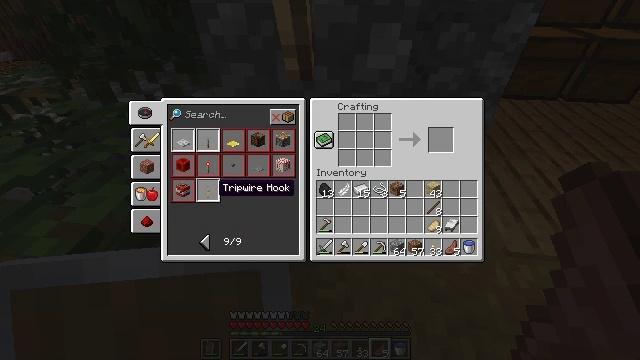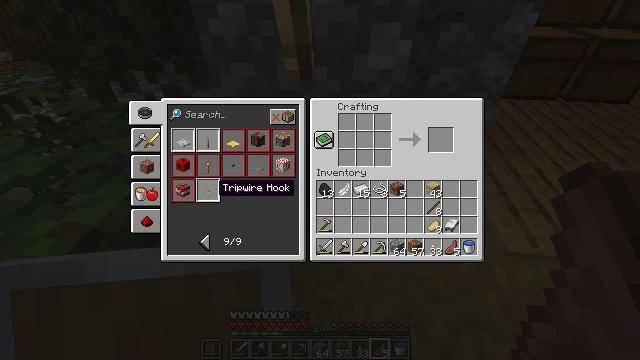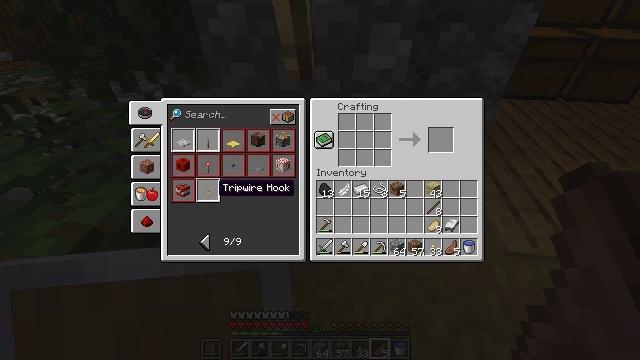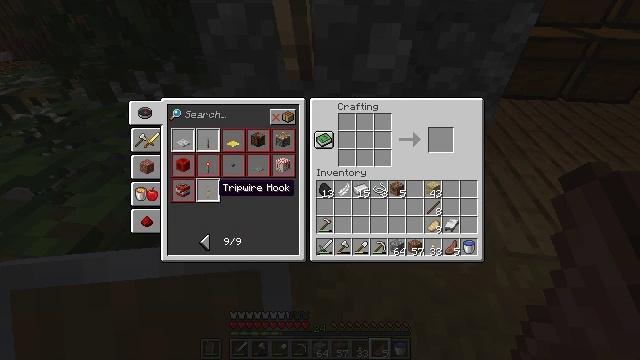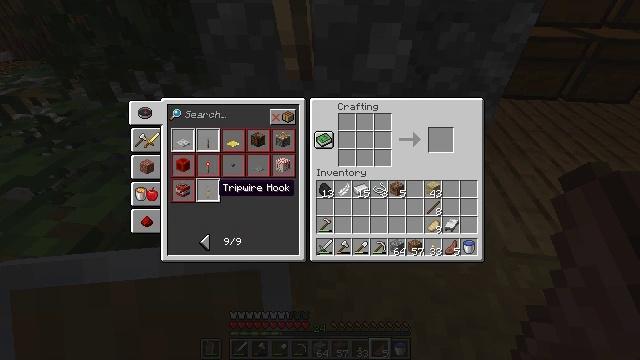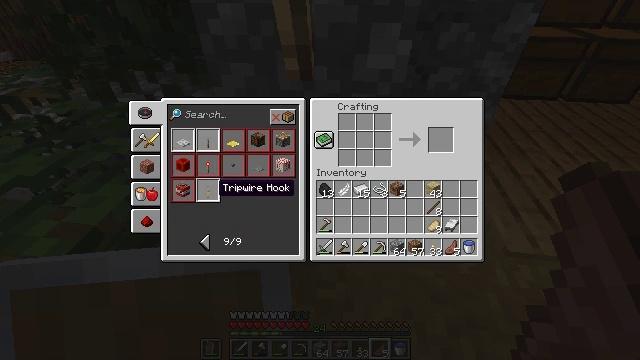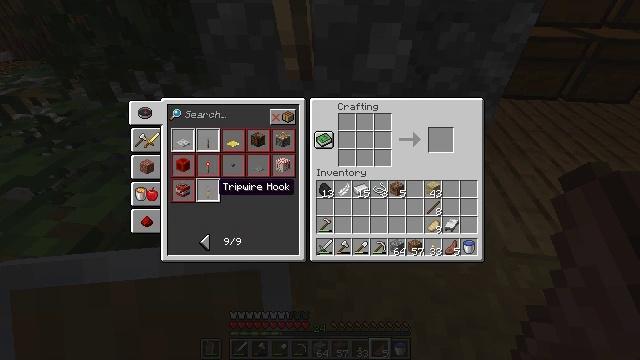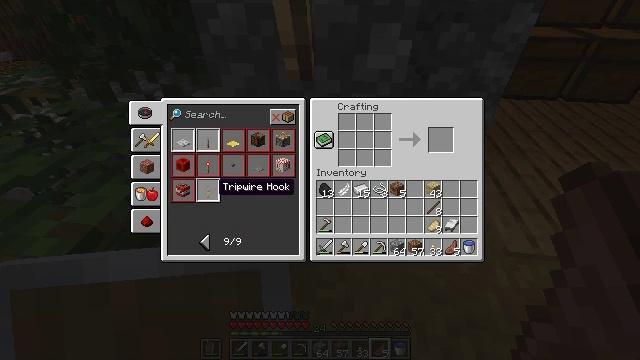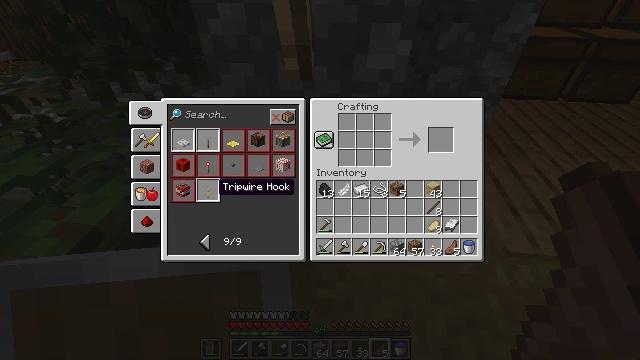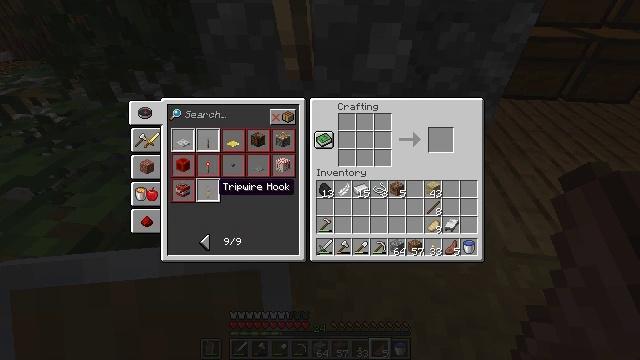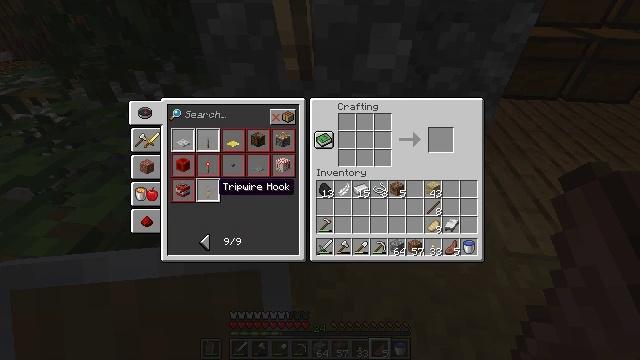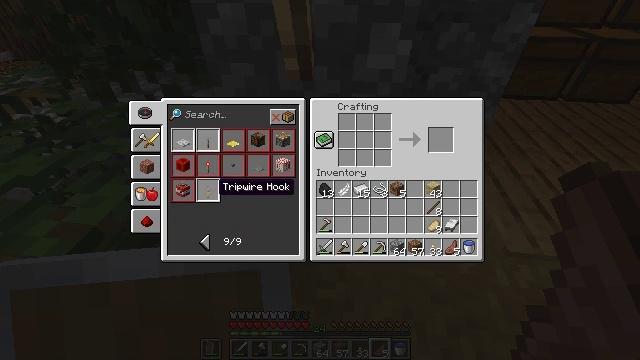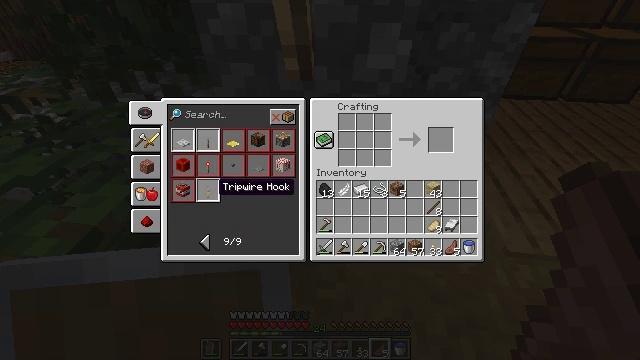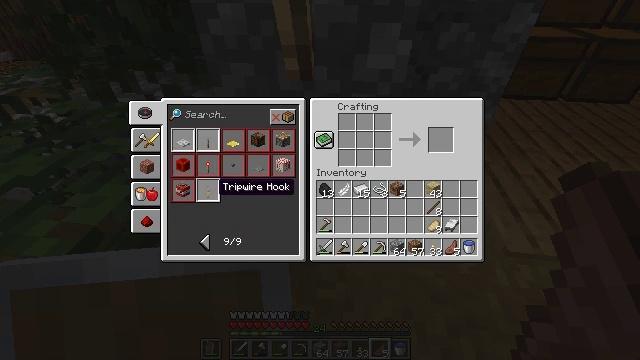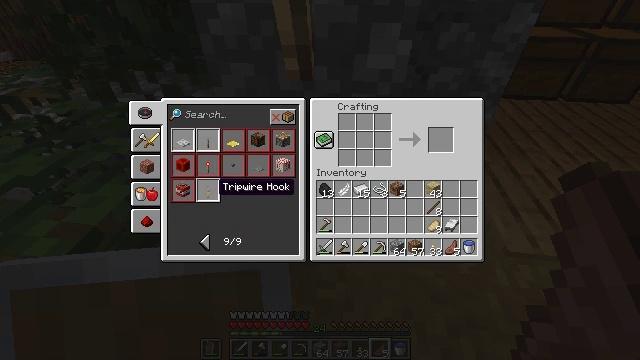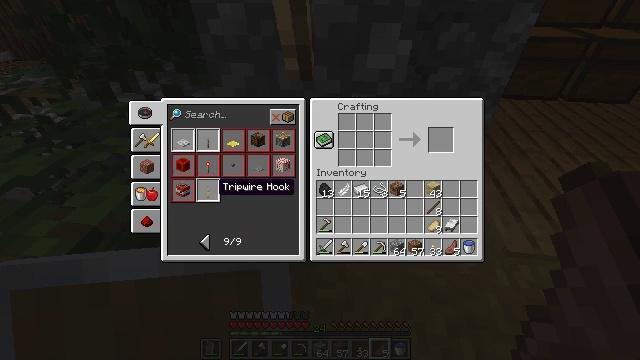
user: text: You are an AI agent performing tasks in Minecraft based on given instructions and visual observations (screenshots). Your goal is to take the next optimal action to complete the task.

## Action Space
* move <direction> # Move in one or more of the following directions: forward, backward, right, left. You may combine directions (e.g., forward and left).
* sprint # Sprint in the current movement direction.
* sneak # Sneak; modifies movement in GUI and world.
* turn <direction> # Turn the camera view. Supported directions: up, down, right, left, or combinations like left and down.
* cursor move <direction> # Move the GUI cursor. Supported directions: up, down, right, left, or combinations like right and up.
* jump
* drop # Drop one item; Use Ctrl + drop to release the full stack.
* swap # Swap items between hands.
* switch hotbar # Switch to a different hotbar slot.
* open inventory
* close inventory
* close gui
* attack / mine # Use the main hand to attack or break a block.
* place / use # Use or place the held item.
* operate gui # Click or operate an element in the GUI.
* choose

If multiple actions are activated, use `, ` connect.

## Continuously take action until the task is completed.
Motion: motion action
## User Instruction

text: Create a tripwire hook using iron ingot, a stick, and a wooden plank.
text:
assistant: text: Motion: no_op
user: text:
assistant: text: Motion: no_op
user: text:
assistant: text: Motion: no_op
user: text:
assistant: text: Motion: no_op
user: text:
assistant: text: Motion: no_op
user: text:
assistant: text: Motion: no_op
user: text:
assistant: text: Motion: no_op
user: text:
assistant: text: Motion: no_op
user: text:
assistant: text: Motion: no_op
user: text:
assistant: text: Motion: no_op
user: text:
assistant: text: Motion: no_op
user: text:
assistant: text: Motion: no_op
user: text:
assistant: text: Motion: no_op
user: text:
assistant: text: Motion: no_op
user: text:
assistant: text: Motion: operate gui
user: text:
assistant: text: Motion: operate gui
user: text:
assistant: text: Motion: no_op
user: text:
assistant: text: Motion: no_op
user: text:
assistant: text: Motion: no_op
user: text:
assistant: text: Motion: no_op
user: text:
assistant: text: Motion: no_op
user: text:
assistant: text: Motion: no_op
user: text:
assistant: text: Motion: no_op
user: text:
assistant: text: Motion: no_op
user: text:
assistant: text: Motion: no_op
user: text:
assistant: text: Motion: no_op
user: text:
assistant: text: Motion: cursor move right
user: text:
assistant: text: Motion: cursor move right
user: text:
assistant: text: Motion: cursor move right
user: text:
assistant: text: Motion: cursor move right